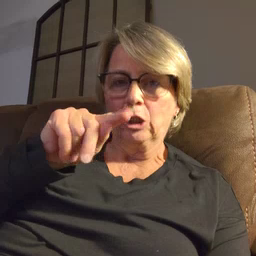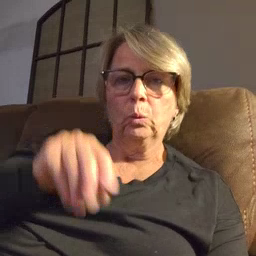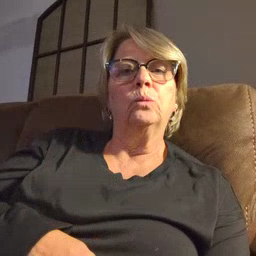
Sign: into